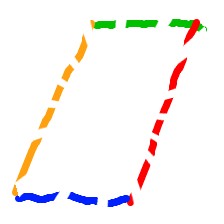
Shape: parallelogram